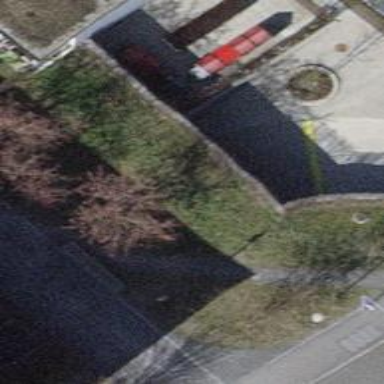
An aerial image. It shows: Parking entrance.